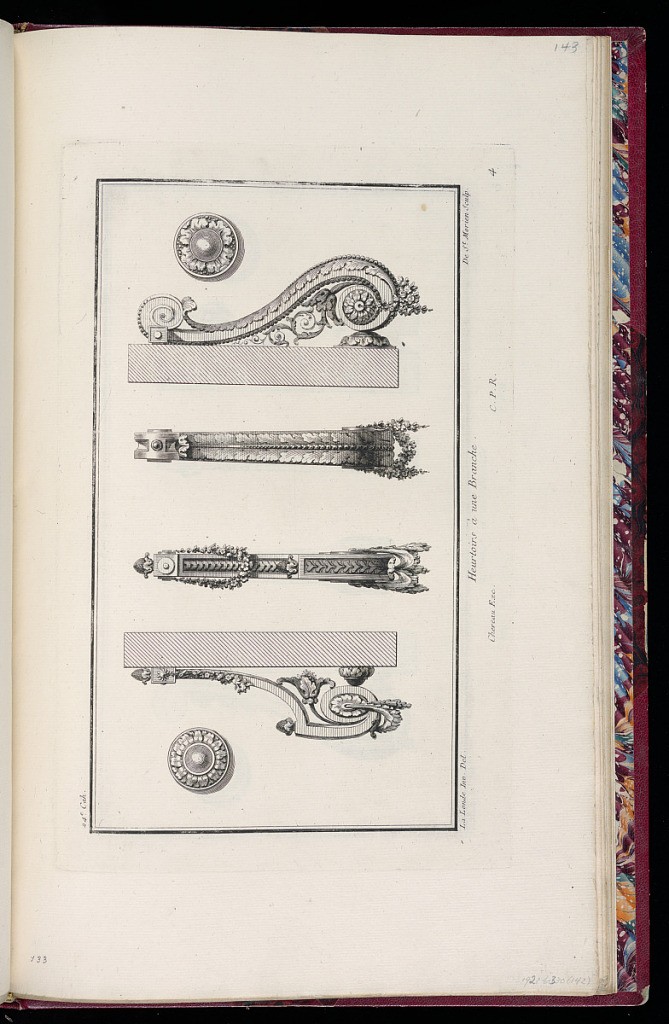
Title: Heurtoirs à une Branche
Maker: Richard de Lalonde, French, active 1780–96
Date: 1775-1788
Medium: Etching on off-white laid paper
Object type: Print
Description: Designs for two doorknockers showing their front and profile views, and their rosette plates on either side. The knocker on the left has a pinecone finial at top, a vertical band of pilastre, a garland of flowers, and drapery at the bottom. The knocker on the right has a simple bead detail at the hinge, a vertical strand of acanthus leaf with bead detailing down the center, and a garland of flowers at the bottom. The plate is signed and numbered.